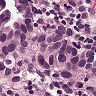
Metastatic tissue present: yes